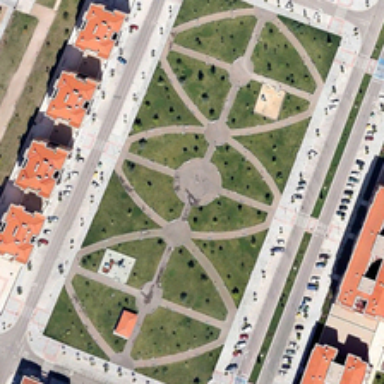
Some red buildings are around a rectangle square with some green trees scattered .